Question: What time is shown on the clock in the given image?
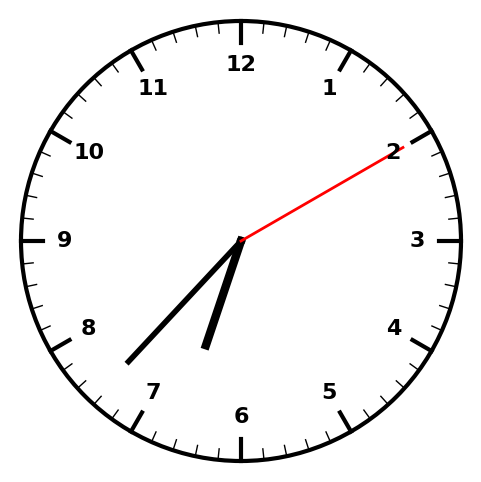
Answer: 06:37:10